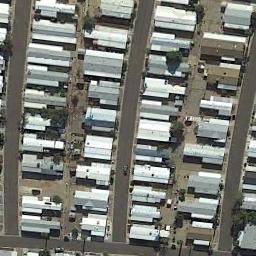
Label: residential